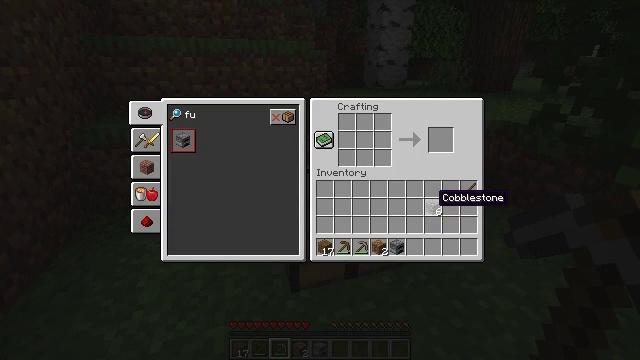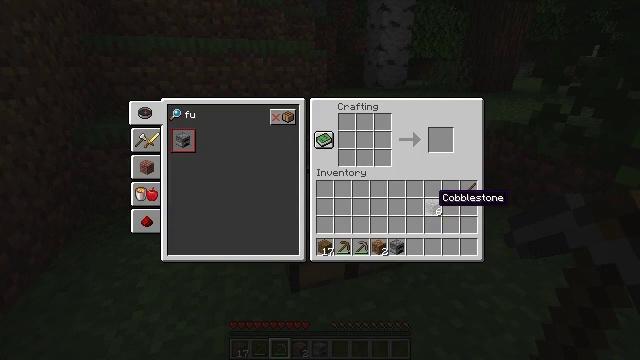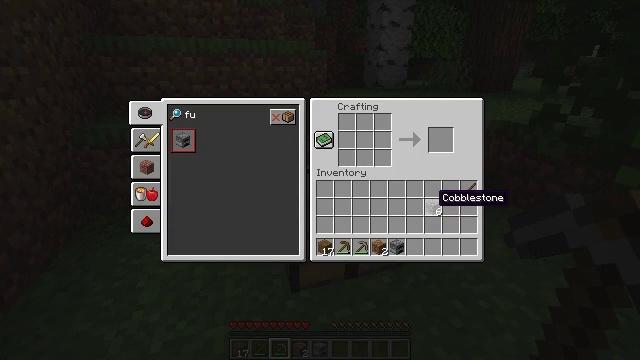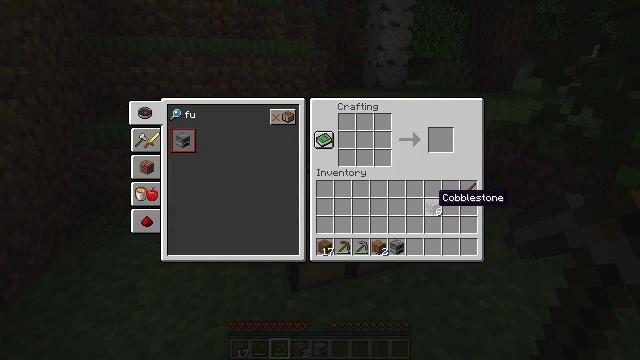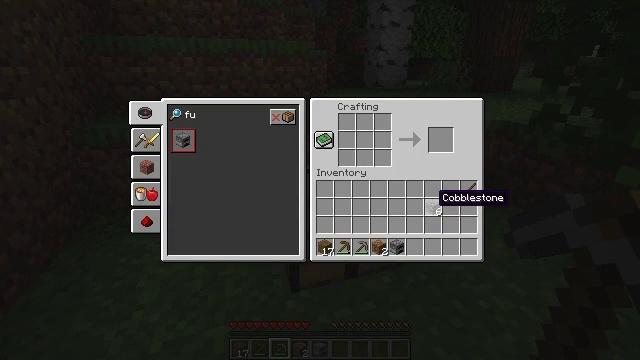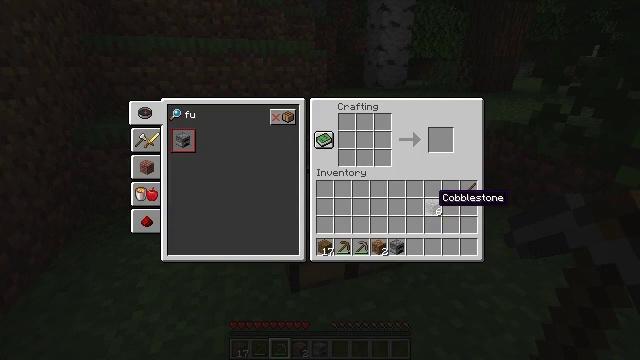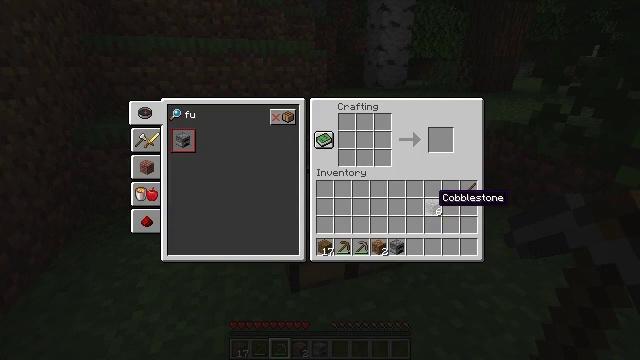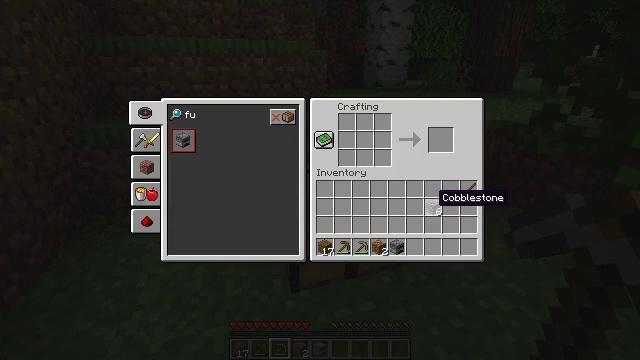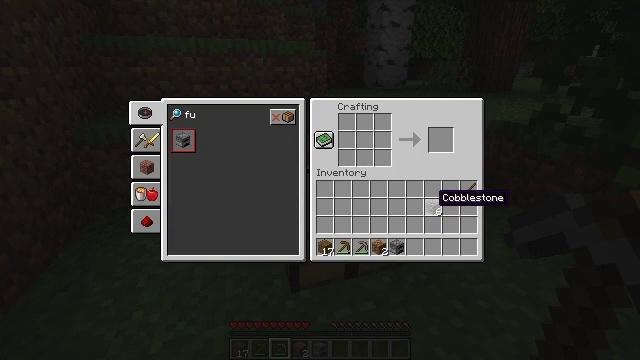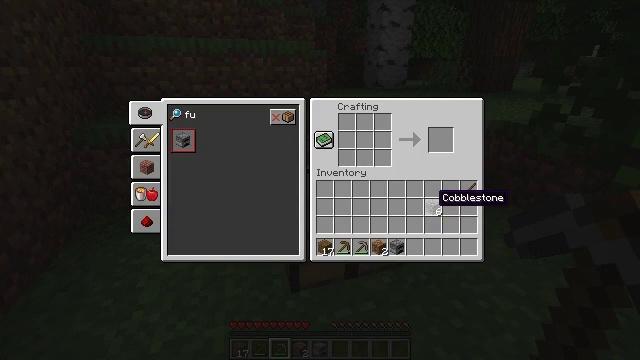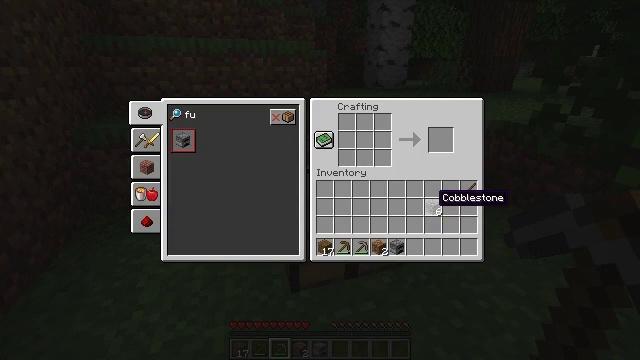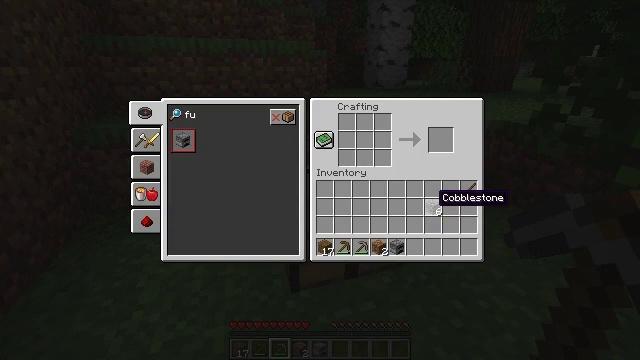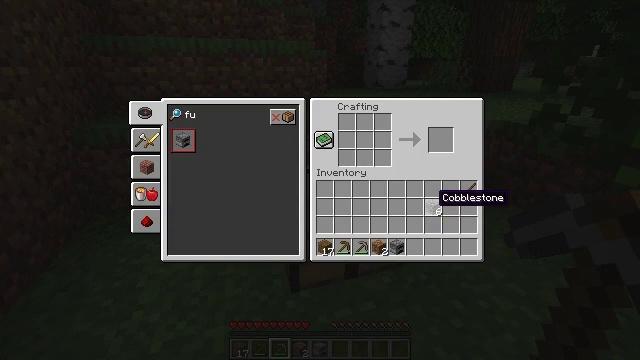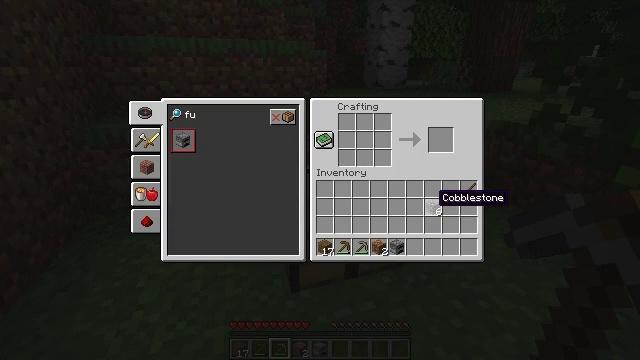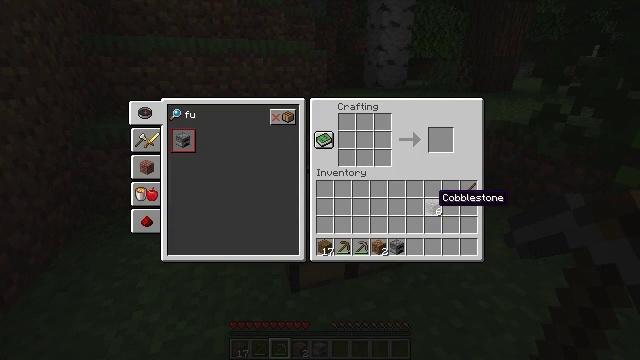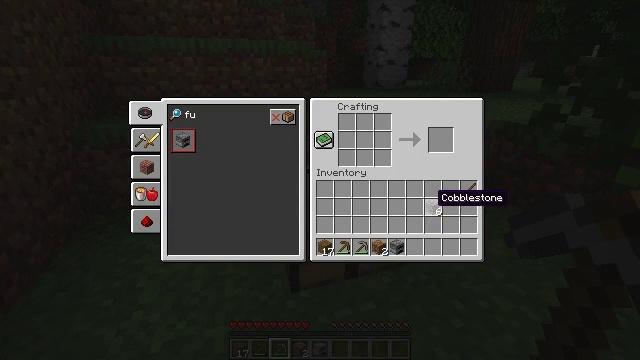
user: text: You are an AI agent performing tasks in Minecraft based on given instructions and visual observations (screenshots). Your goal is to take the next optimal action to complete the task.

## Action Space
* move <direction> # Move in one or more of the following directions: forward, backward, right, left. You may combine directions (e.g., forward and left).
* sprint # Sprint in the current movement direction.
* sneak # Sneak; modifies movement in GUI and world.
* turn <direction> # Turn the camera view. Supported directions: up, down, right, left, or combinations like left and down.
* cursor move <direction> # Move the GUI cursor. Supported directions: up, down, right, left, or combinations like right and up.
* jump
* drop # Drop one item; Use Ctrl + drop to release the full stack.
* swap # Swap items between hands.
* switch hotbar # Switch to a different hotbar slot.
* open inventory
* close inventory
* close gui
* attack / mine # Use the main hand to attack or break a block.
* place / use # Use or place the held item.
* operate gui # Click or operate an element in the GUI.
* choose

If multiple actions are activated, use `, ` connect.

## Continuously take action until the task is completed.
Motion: motion action
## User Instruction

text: Get a furnace by arranging cobblestone in the crafting grid.
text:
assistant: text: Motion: no_op
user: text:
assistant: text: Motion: no_op
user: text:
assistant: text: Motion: no_op
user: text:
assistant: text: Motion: no_op
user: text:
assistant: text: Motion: no_op
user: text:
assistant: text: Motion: no_op
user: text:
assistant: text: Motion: no_op
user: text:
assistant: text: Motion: no_op
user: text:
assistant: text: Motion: no_op
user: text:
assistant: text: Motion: no_op
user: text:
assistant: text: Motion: no_op
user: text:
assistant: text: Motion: no_op
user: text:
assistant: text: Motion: no_op
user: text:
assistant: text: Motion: no_op
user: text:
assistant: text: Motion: no_op
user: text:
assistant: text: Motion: no_op
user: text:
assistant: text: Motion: no_op
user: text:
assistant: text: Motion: no_op
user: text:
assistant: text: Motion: no_op
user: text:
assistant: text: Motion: no_op
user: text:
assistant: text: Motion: no_op
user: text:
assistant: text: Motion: no_op
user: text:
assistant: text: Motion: no_op
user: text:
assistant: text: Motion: no_op
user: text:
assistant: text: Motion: no_op
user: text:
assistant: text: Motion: no_op
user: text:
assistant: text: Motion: no_op
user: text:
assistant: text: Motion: no_op
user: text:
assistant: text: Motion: no_op
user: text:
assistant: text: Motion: no_op